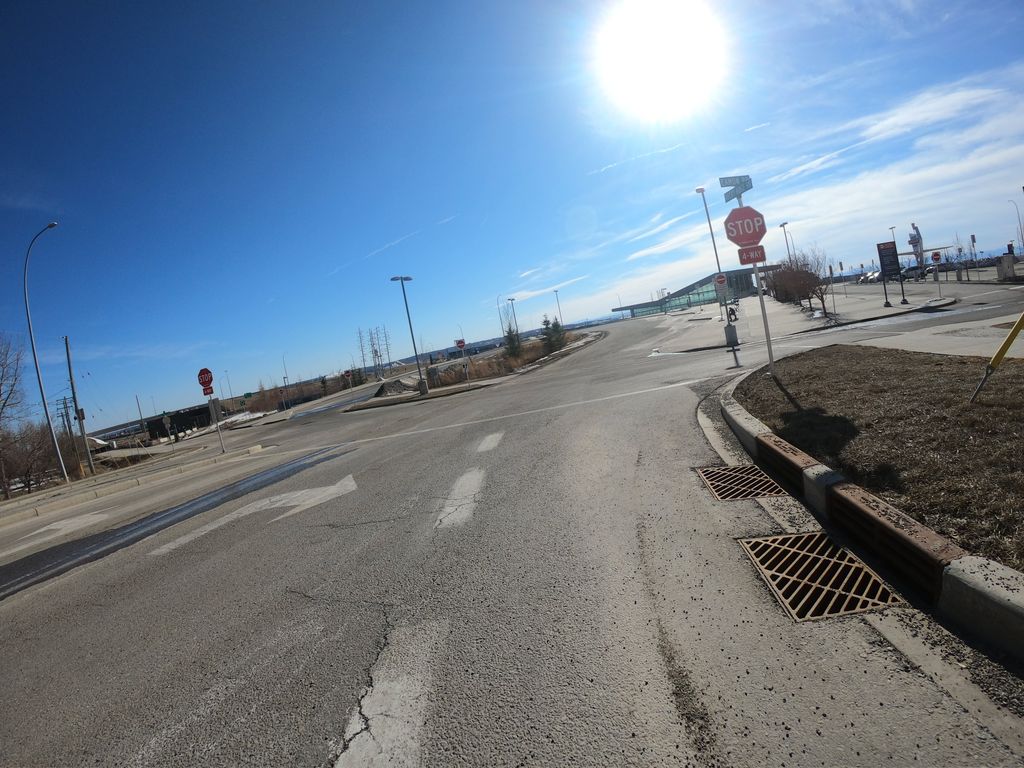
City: calgary